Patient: sex M, age 60
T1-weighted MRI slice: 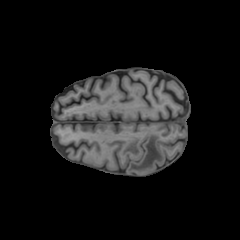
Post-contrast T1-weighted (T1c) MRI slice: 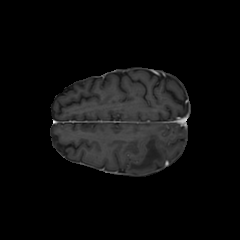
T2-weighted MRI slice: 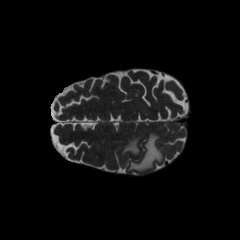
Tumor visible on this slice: yes
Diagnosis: Glioblastoma, IDH-wildtype
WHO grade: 4